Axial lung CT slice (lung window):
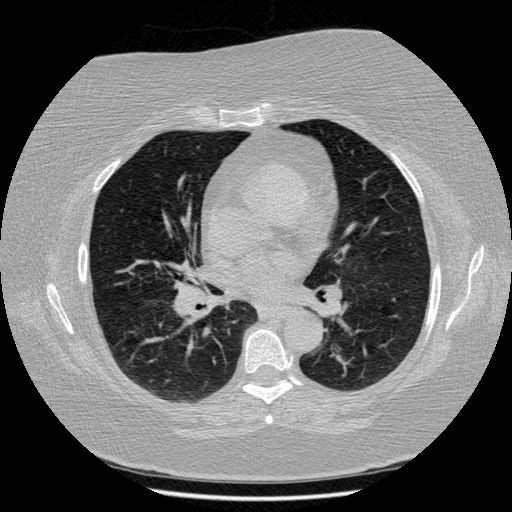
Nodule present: no